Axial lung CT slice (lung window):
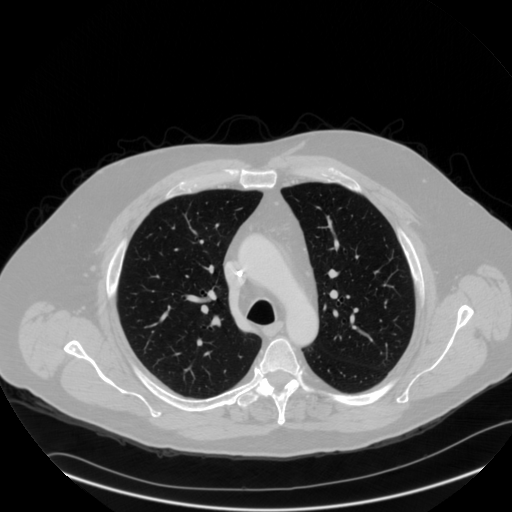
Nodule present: no